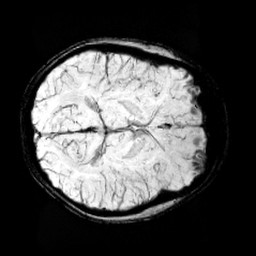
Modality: minIP
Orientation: axial
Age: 13
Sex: male
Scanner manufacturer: siemens
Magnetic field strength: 3 T
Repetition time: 0.027 s
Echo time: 0.02 s